Question: I've created a google apps-script script to create a google document report based on the filtered options in a google sheet. The report generation is started from the google sheet.
I can create the required google document report but would now like to prompt the user to save it to a specific google drive location of their choice using the google drive menu option. When the report is generated, I'd like a prompt to appear stating "Save Report to.." and the user is then displayed the google drive prompt as per this example

and can then select where they want to save it on google drive. Any and all help appreciated.
If the google drive menu options are not integrated, is there another way to prompt the user so they can select which location to store the doc?
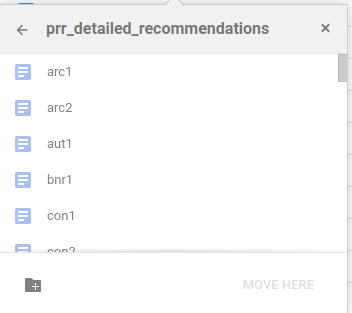
Answer: Very few built-in user interface menu options are integrated with Google Apps Script, actually most built-in user interface dialogs can't be open by using Google Apps Script but you might use the Google Apps Script HTML service to build your own dialogs.
To help you create your own dialog to handle files in Google Drive you might use Google Picker.
Resources
- <URL>